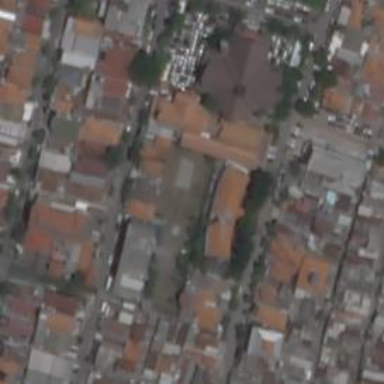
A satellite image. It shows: Kindergarten building with tile roof.